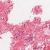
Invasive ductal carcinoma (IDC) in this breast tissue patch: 0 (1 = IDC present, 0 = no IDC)